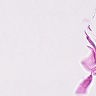
Metastatic tissue present: no